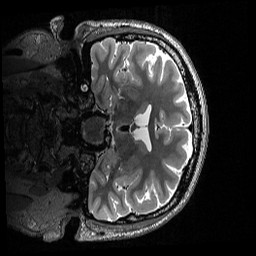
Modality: T2w
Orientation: coronal
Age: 38
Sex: male
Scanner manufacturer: siemens
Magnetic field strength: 3 T
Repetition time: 3.2 s
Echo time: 0.566 s